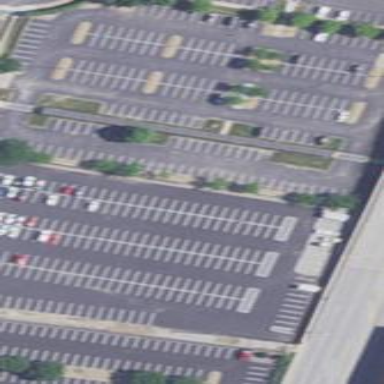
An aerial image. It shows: Parking area with asphalt surface.